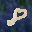
Label: 8